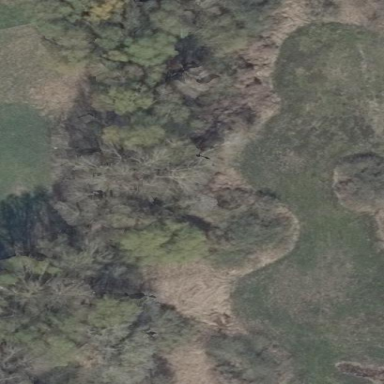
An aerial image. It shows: Broadleaved woodland area.